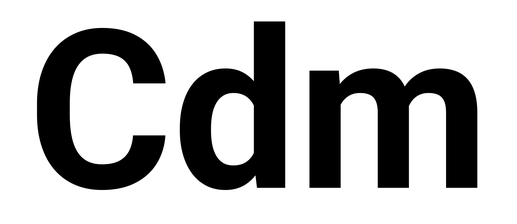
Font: Roboto_Bold